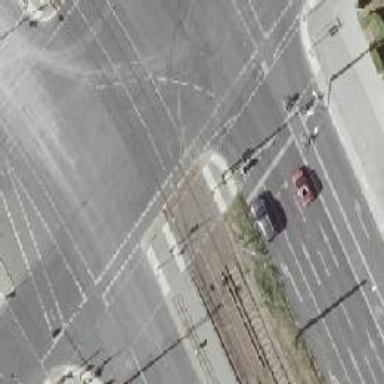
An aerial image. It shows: Tram level crossing on railway.